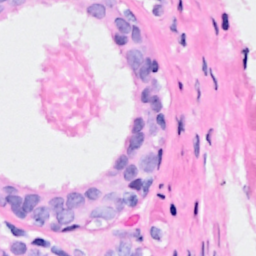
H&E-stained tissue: Breast